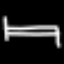
Label: bed